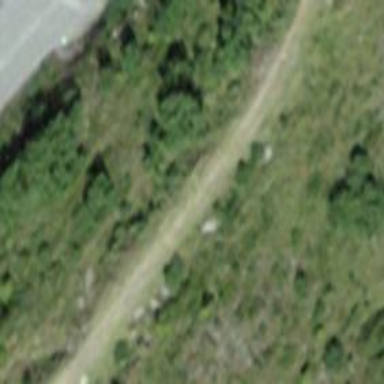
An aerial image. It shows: Culvert tunnel.